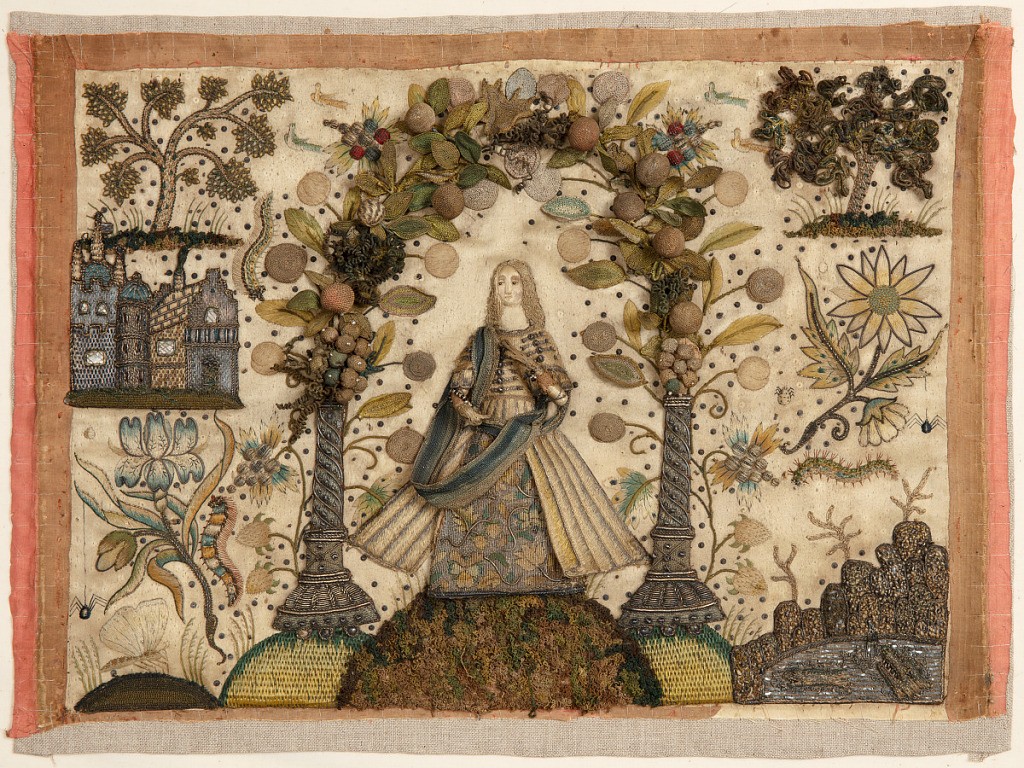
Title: Embroidered picture
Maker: Unknown
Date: ca. 1650
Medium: silk, wool, metal sequins, seed beads, mica, and metal thread Technique: embroidered on satin weave
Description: Stumpwork picture of a woman standing under an arched canopy of flowers. Background has trees, flowers, a large building, and various insects. Rocks, grass, and small hills fill the foreground.